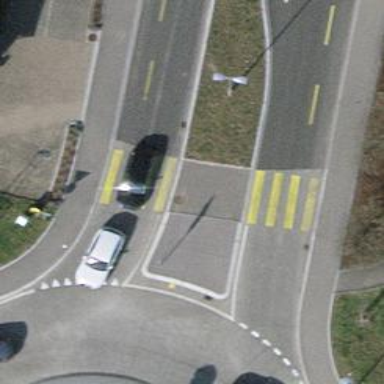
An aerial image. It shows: Uncontrolled zebra crossing on the road.